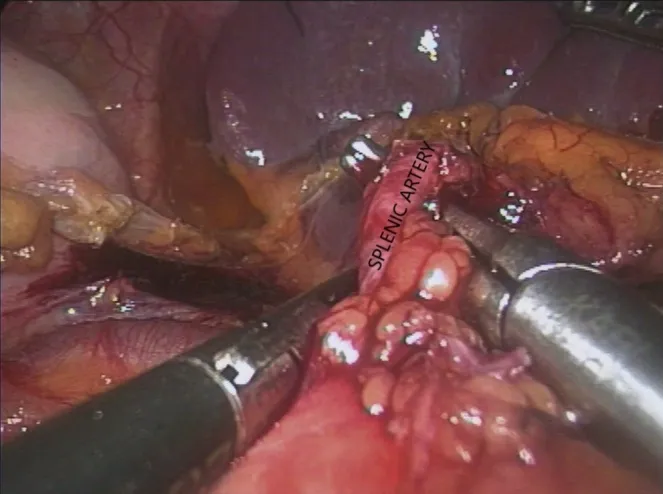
Intaoperative view of laparoscopic splenectomy - case 2.
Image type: medical_photograph (other_medical_photograph)